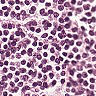
Metastatic tissue present: no